Question: EDIT:
I DO the same thing here but problem does not occur.
'''
import java.awt.Color;
import java.awt.Dimension;
import java.awt.GridLayout;
import java.awt.event.KeyEvent;
import java.awt.event.KeyListener;
import javax.swing.BorderFactory;
import javax.swing.JFrame;
import javax.swing.JPanel;
import javax.swing.SwingUtilities;
import javax.swing.border.Border;
public class MainFrame extends JFrame implements KeyListener {
static long start;
MyPanel right, left;
public MainFrame() {
}
public void go(){
setUndecorated(true);
setLocation(0, 0);
Dimension screenSize = java.awt.Toolkit.getDefaultToolkit().getScreenSize();
setSize(screenSize);
addKeyListener(this);
setLayout(new GridLayout(1,0));
Border b = BorderFactory.createLineBorder(Color.black, 4);
Border b1 = BorderFactory.createLineBorder(Color.blue, 4);
right = new MyPanel();
left = new MyPanel();
right.setBorder(b); left.setBorder(b1);
add(left);add(right);
setVisible(true);
setDefaultCloseOperation(EXIT_ON_CLOSE);
}
public void update() {
left.update();
right.update();
}
@Override
public void keyPressed(KeyEvent arg0) {
if (arg0.getKeyCode() == KeyEvent.VK_ESCAPE)
System.exit(1);
else if (arg0.getKeyCode() == KeyEvent.VK_RIGHT){
start = System.currentTimeMillis();
update();
}
}
@Override
public void keyReleased(KeyEvent arg0) {}
@Override
public void keyTyped(KeyEvent arg0) {}
public static void main(String[] args) {
SwingUtilities.invokeLater(new Runnable() {
public void run() {
new MainFrame().go();
}
});
}
}
import java.awt.Graphics;
import javax.swing.JPanel;
public class MyPanel extends JPanel {
MyPanel(){
super();
}
public void update(){
repaint();
}
public void paintComponent(Graphics g){
super.paintComponent(g);
System.out.println(System.currentTimeMillis() - MainFrame.start);
}
}
'''
First of all I want to say that I've prepared little example which suppose to show my problem but the problem didn't occured in this example code it is only in the original program. I know it is horrible to read but it will help a lot, because problem is in exact particular place and you don't need to understand rest of the code or even polish only a few lines.
1. GlowneOkno is main class with a main method which starts it all.
2. Glowne okno is KeyListener and Extends JFrame it contains 3 extended JPanels: MapaPanel, InfoLiniaPanel, KursPanel.
3. When you press "right arrow" on keyboard it suppose to run akutalizuj(it means update) method which calls akutalizuj method(update method) in those 3 extended JPanels. In those methods there is repaint() called.
4. I used static long start in class GlowneOkno to see when the method GlowneOkno:Aktualizuj is called and then I println(currentTime - GlowneOkno.start) in paint method() from InfoLiniaKurs(this is that one where the time is displayed -> you will see). And this interval is enermous it is so slow, I don't know why, if I block in method akutalizuj Mapa Panel
I know this is big thing I am asking, but this is I can't find reason and I am unable to form question and put there everything you should know without giving all project in Eclipse and I have like 5 more hours.
Copyrights Robert Kilar 2012 ; ) But if you wanna use it somehow just ask me. I will be glad to help.
The main main is in GlowneOkno class.
ESC to close the app.

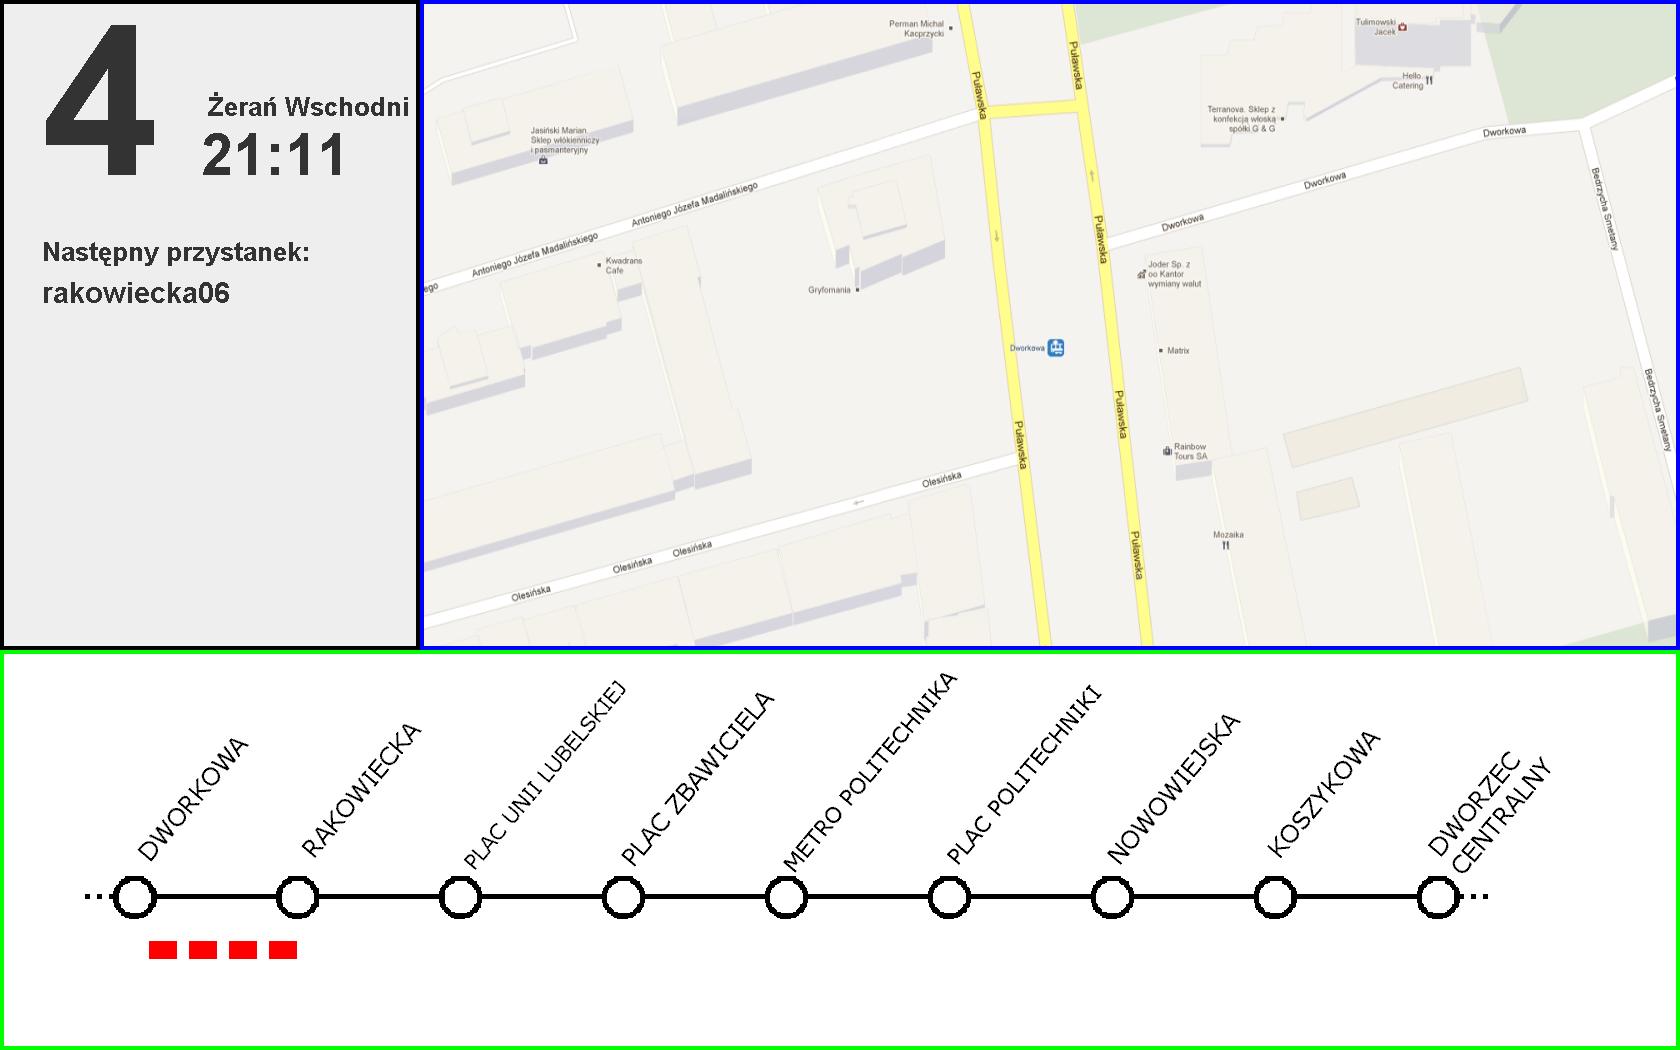
Answer: Take a long hard look at each individual step required to do a repaint.
1. InfoLinePane needs to render the text and time. While this itself is not a difficult process, you could consider offloading some of it to a buffered image instead, cause lets face it, only the time changes. When the other details change, you could invalidate the buffer and repaint it again.
2. You update the InfoLinePane again...?
3. You assign the map name to the mapaPanel without any consideration as to whether it needs to changed or not
4. You load the map. You scale said map. You change the preferred size of the map panel to match the size of the scaled image
5. You scale the map (again)
6. You paint the station stops. I'm pretty sure the stops don't change that match, you should consider buffering this result. Unless the time has actually changed, it's probably no point in updating progress bar.
Image loading and scaling is expensive. You should consider caching these results if memory allows. Scaling is best achieved in the background. Use a low quality to scale to start with and offload the high quality scale to a separate 'thread'
Consider what actually changes. Render everything that doesn't change (often) to buffer instead.